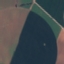
Label: AnnualCrop